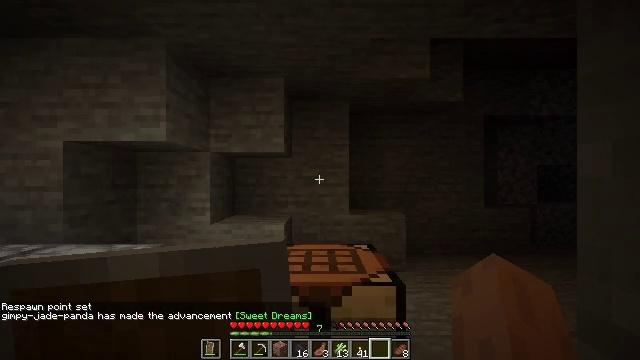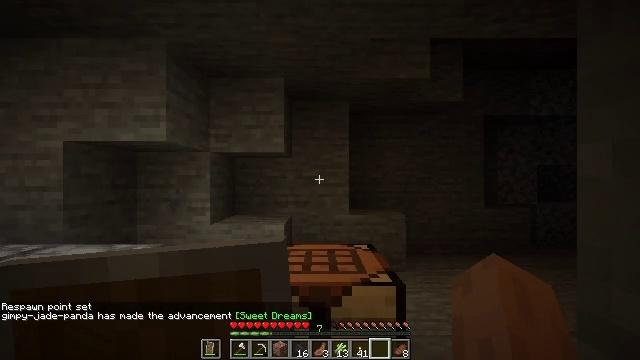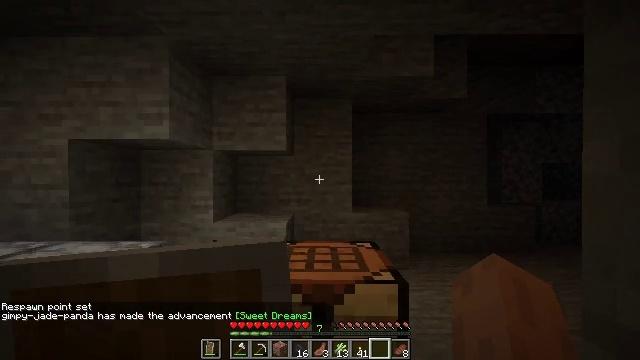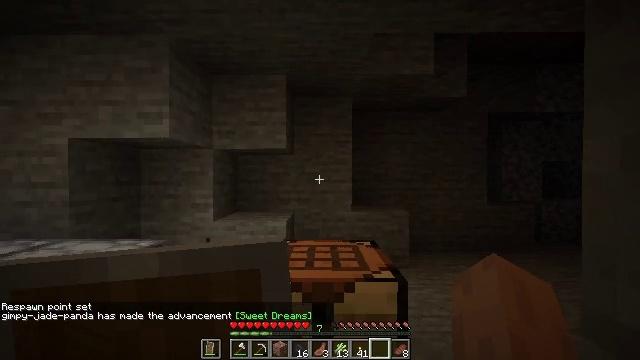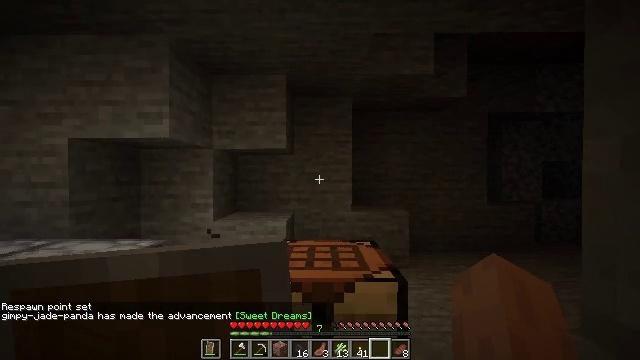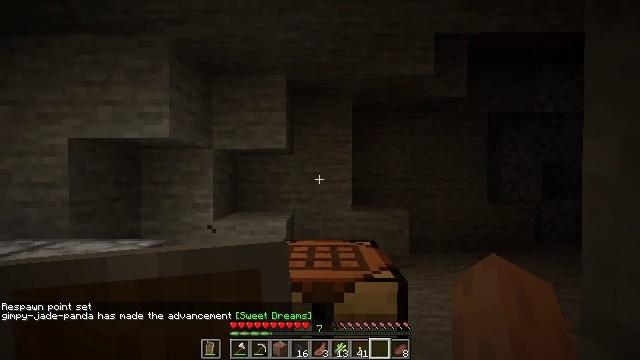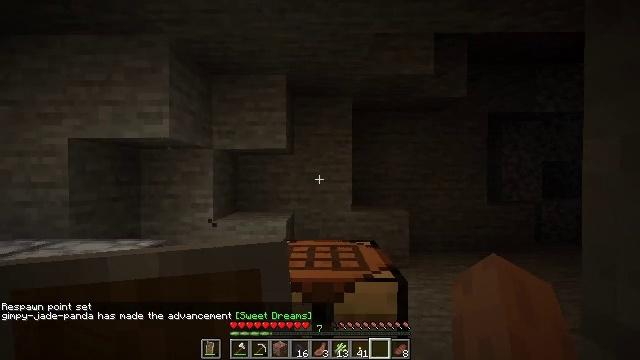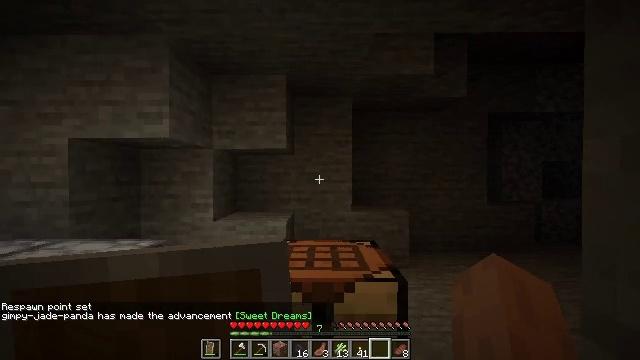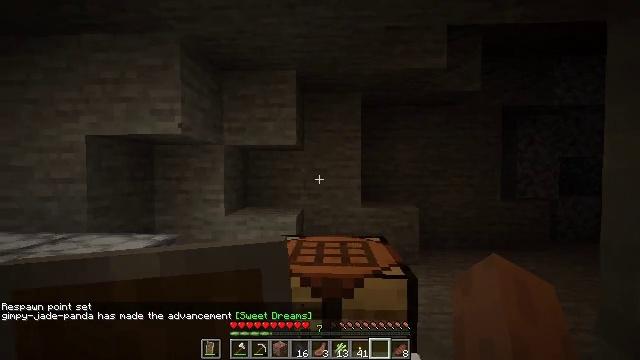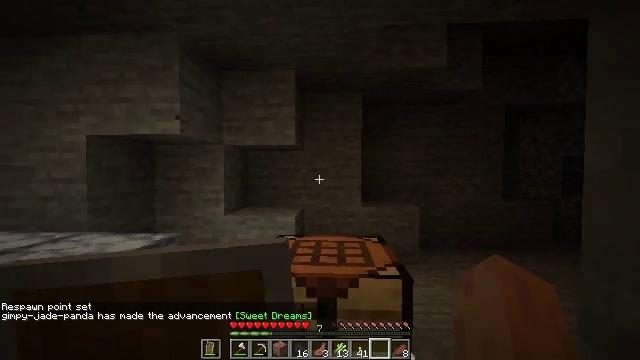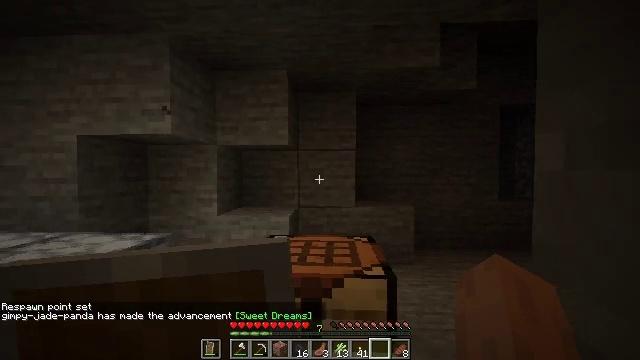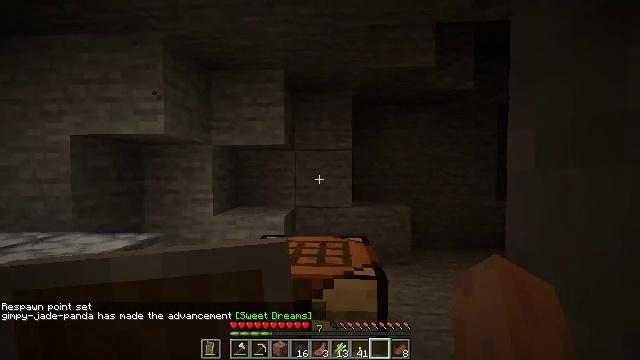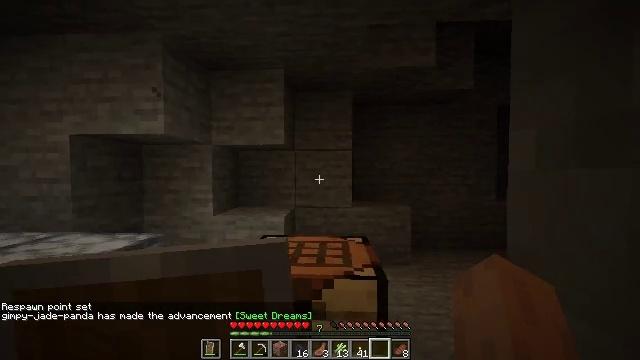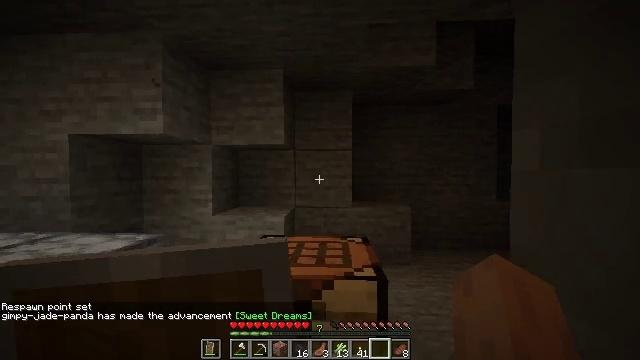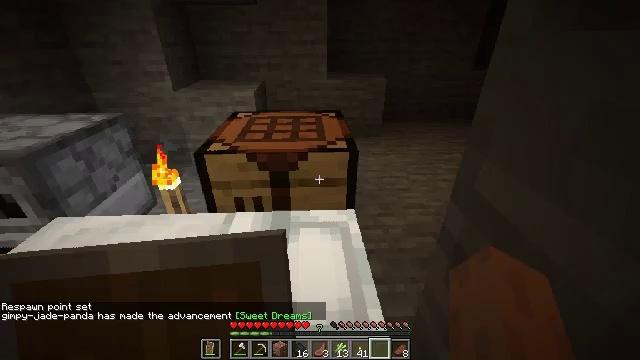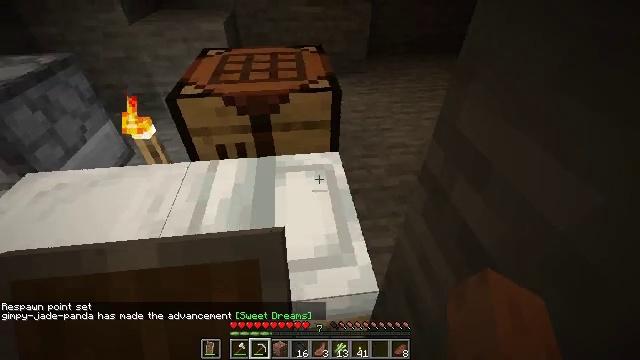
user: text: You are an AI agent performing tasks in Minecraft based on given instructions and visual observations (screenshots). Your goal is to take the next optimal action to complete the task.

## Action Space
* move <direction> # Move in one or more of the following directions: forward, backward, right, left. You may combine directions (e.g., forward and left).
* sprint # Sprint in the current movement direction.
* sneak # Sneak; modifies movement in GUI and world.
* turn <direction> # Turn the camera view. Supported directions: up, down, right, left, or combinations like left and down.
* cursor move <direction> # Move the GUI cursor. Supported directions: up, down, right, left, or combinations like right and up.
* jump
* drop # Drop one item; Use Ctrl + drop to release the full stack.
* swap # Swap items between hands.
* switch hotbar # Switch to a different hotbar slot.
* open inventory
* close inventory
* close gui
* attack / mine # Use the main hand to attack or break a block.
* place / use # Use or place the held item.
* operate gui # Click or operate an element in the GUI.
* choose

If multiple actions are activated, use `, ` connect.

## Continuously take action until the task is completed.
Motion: motion action
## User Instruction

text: Break the white bed to relocate it.
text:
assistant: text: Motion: no_op
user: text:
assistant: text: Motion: no_op
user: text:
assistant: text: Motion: no_op
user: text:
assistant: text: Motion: no_op
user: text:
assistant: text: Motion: no_op
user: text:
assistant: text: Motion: no_op
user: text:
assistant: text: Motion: no_op
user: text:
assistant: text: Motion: turn left
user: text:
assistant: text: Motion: move right
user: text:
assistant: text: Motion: move right
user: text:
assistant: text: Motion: move right
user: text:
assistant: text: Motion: move right
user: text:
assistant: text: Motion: no_op
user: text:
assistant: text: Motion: turn right and down
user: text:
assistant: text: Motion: turn right and down, switch to hotbar 2
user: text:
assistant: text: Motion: switch to hotbar 2
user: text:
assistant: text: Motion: turn right and up, switch to hotbar 2
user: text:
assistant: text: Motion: turn left and up, switch to hotbar 2
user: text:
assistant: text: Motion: turn left and up
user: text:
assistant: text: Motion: no_op
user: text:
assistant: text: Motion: no_op
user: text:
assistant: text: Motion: no_op
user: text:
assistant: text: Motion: turn left and down
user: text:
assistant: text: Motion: turn left and down
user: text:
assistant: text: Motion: turn left and down, attack / mine
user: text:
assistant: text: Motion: turn left and down, attack / mine
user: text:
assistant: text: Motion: move back, turn down, attack / mine
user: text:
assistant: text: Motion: move back, attack / mine
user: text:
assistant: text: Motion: move back, turn left, attack / mine
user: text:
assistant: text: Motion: turn left and up, attack / mine